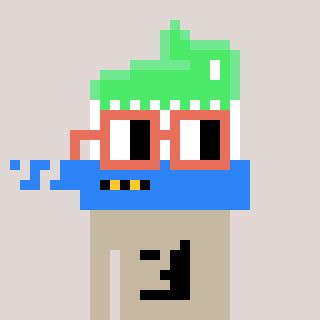
a pixel art character with square orange glasses, a toothbrush-shaped head and a bege-colored body on a warm background